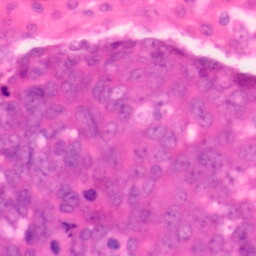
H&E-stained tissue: Colon